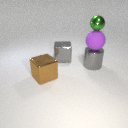
large gray metal cylinder in front of large gray metal cube